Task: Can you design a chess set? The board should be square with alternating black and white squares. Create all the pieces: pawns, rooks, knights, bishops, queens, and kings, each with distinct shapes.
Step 3858:
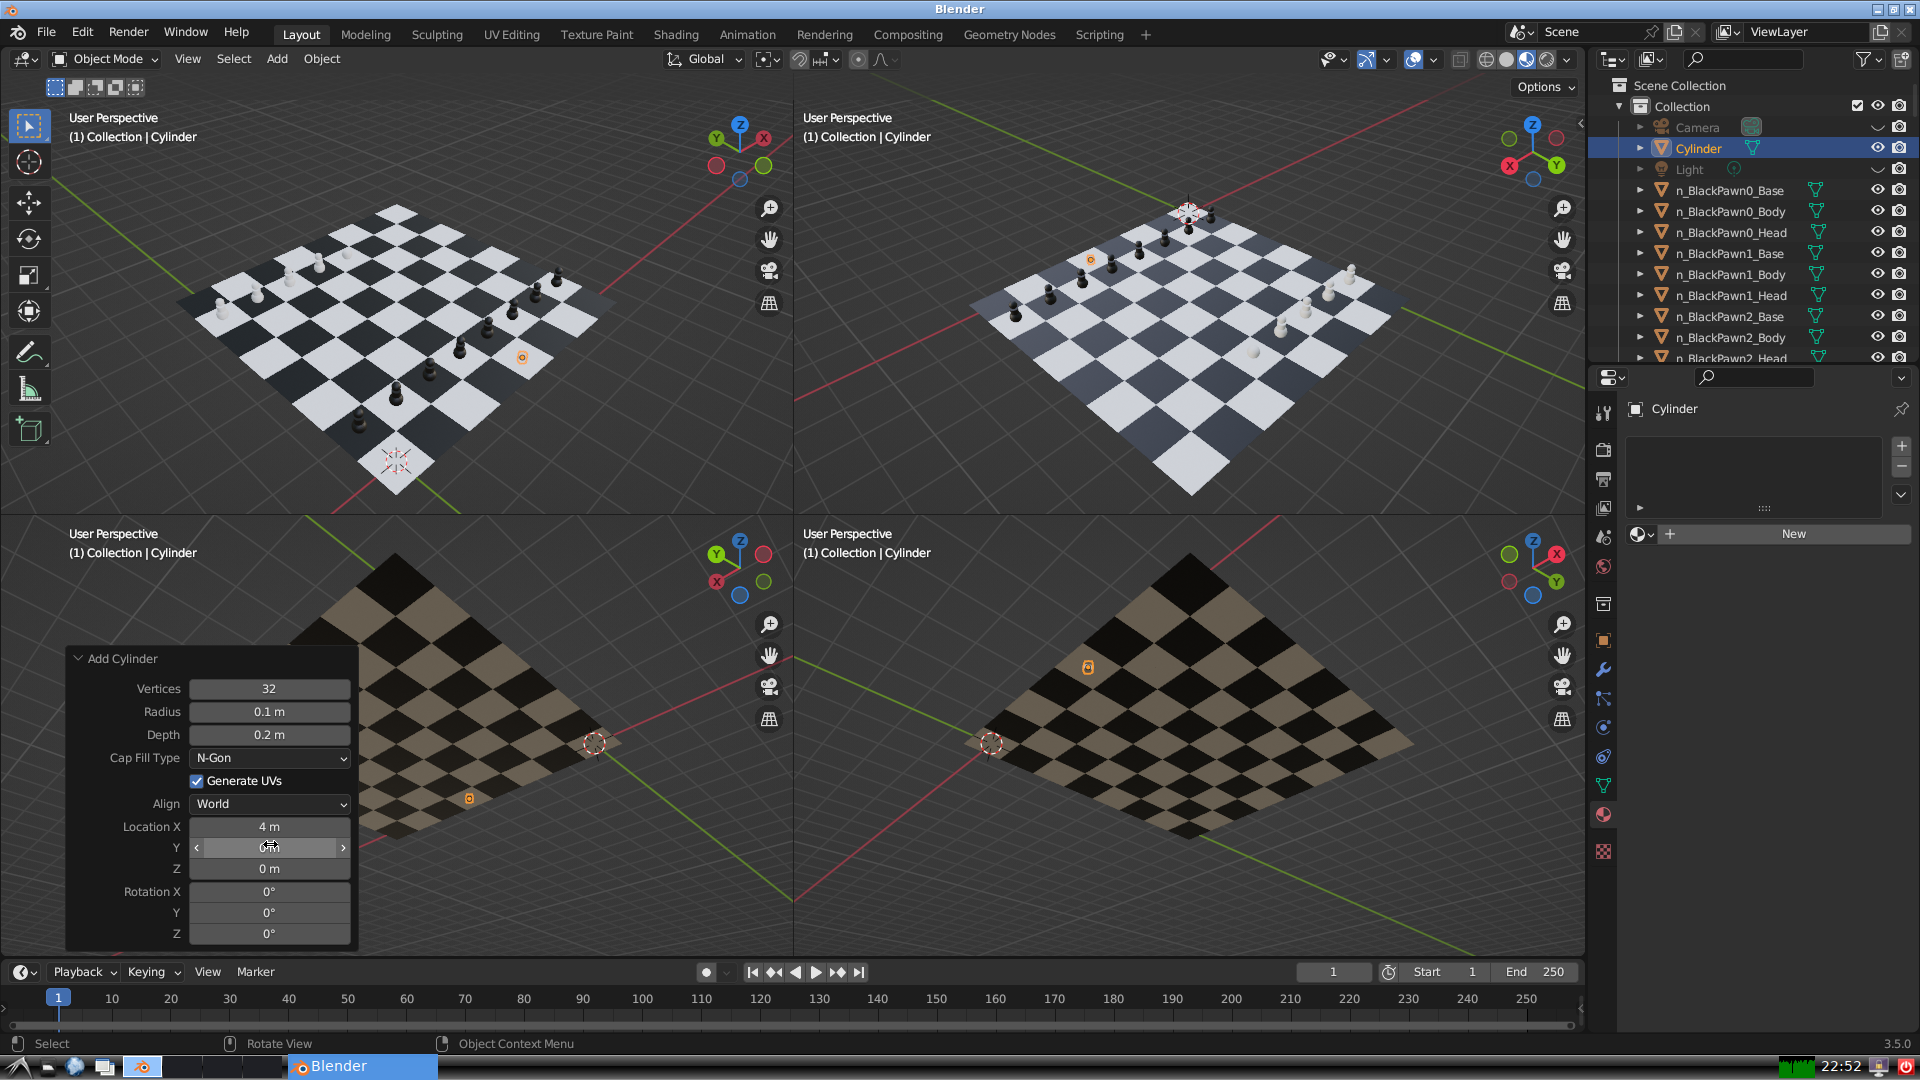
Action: click: no